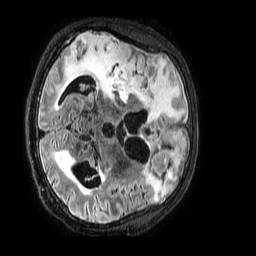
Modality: FLAIR
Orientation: axial
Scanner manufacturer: philips
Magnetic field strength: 3 T
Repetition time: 4.8 s
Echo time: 0.34 s